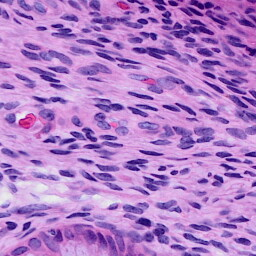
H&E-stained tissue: Cervix